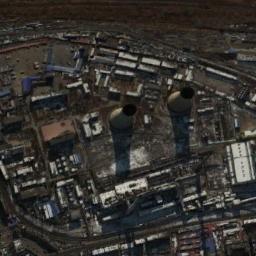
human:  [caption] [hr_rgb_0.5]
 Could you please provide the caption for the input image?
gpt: Many buildings of different shapes and sizes are beside the thermal power station .

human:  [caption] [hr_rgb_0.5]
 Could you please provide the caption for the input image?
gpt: There are three thermal power stations, and two of them are emitting heavy smoke .

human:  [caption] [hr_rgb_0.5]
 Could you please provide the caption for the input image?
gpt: The thermal power station is on the bare land next to some buildings .

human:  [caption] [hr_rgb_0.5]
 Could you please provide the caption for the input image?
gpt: Plant and machinery in thermal power station, two cooling towers, two chimneys .

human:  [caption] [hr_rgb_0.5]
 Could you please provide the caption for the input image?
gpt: There are many white buildings on the thermal power station .